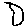
Label: moon